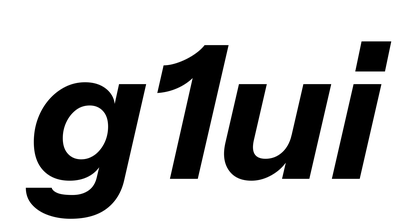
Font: InstrumentSans-Italic_Bold_Italic